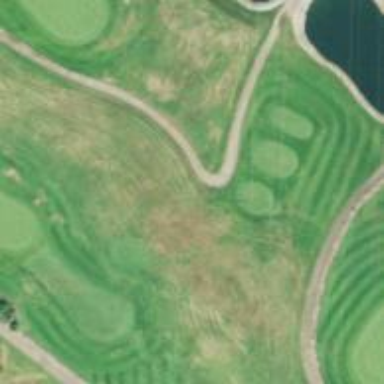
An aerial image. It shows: Footway that doubles as golf path.